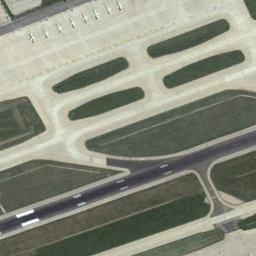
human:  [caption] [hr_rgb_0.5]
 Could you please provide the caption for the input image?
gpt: The runway is on the grass next to some airplanes .

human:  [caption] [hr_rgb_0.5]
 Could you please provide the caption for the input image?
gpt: Next to many complex staggered runways are large green lawns, And there are many planes in the open space next to the runways .

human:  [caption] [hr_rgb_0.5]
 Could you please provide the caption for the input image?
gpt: The grass is around the runway .

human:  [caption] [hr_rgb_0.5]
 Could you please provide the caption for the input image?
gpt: The runway is next to an open area and some planes park the open area .

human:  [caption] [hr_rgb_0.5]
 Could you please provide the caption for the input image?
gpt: There are some green lawns beside the runway .